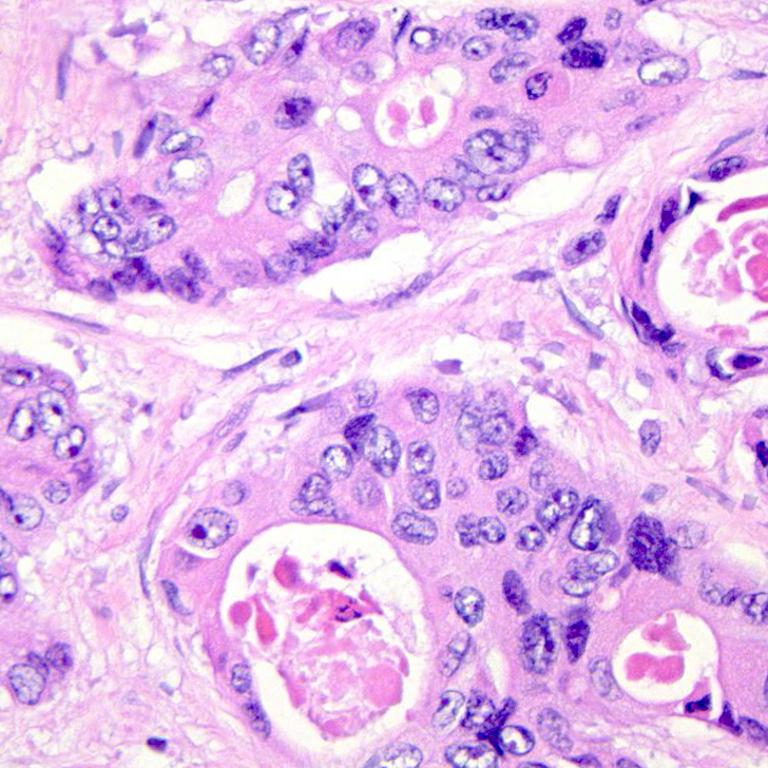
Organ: colon
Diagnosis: adenocarcinomas